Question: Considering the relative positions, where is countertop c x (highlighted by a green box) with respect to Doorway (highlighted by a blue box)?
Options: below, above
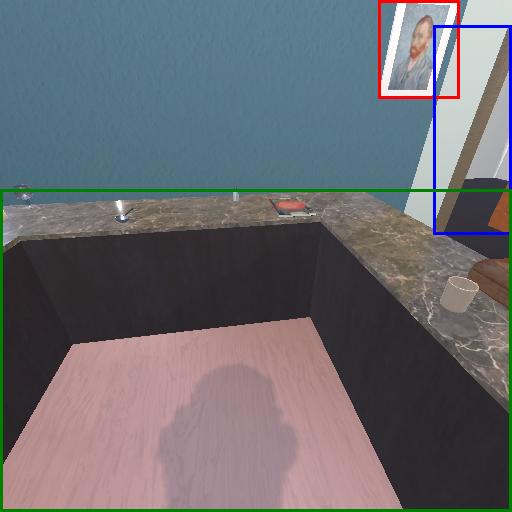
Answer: below